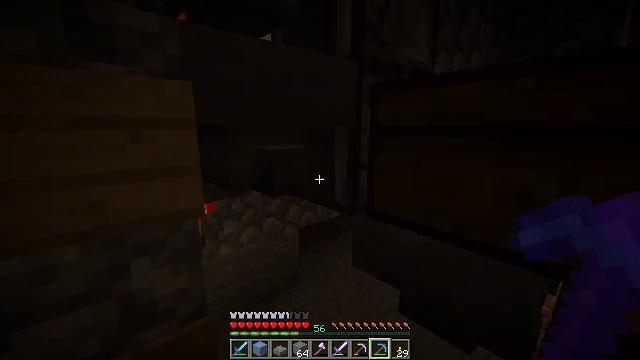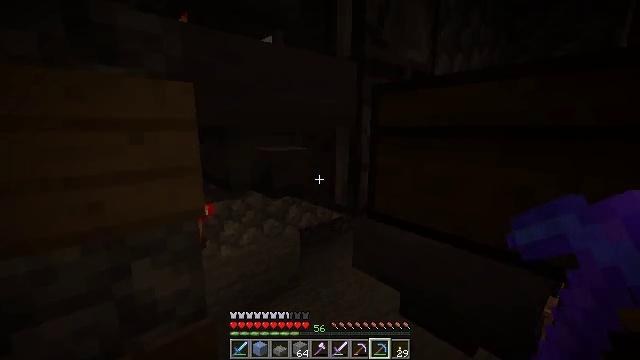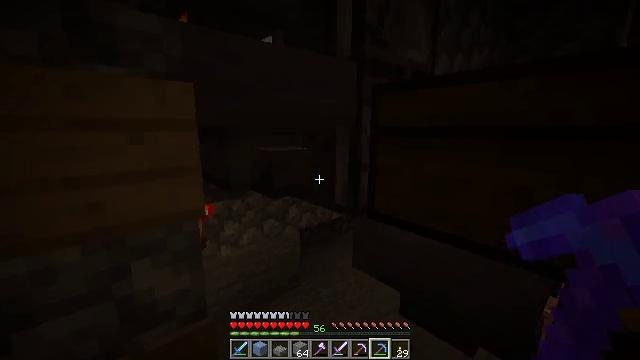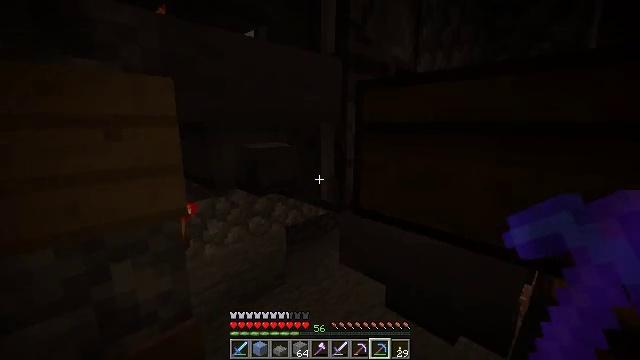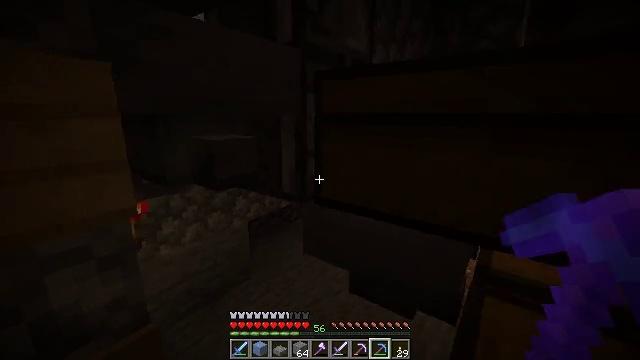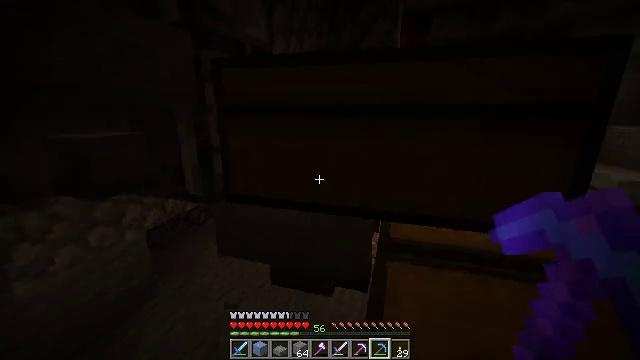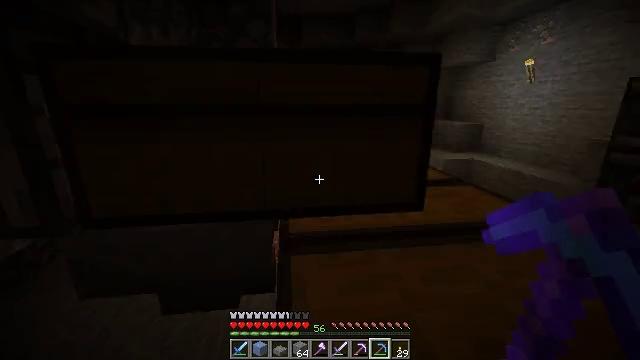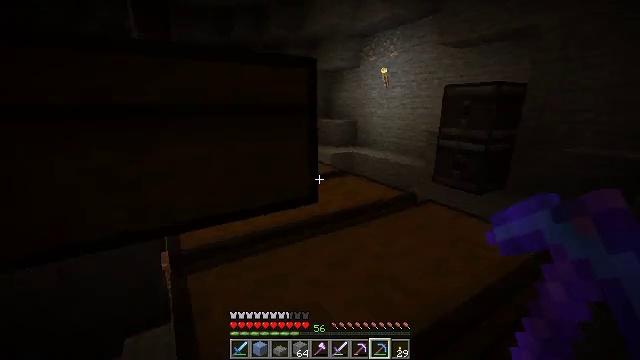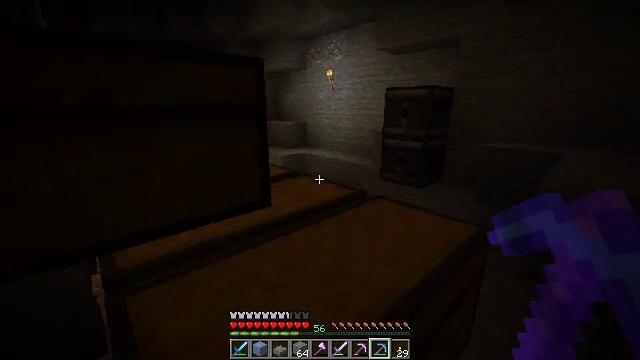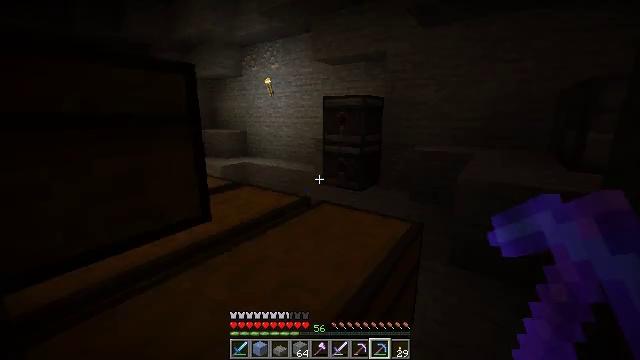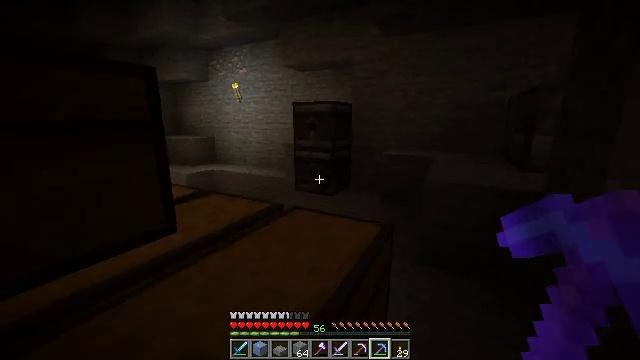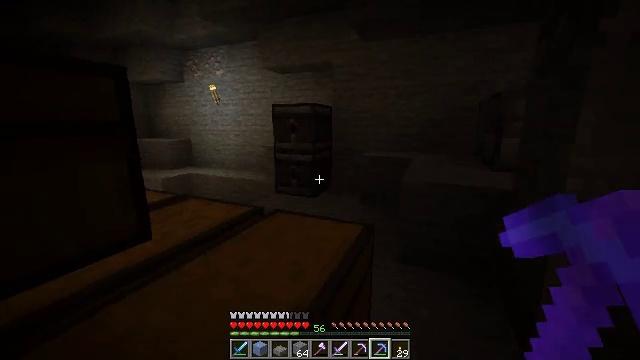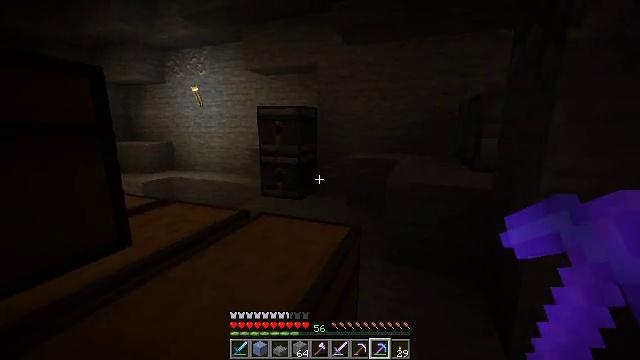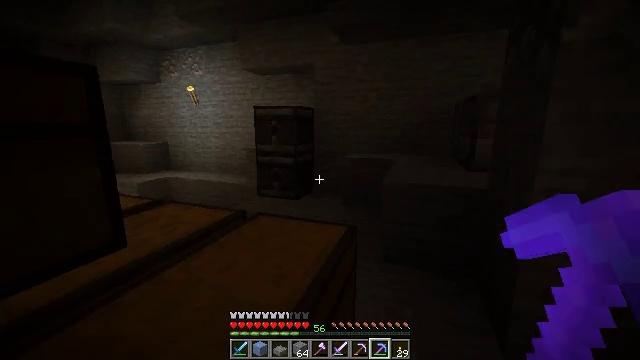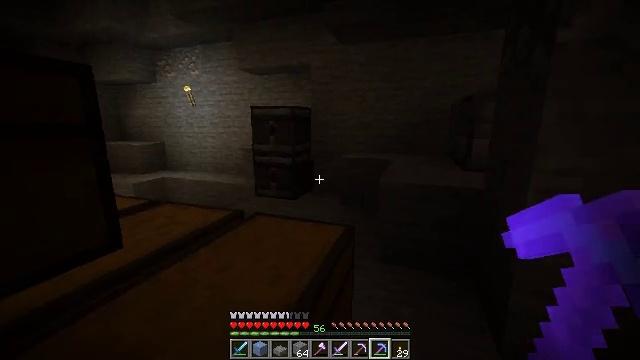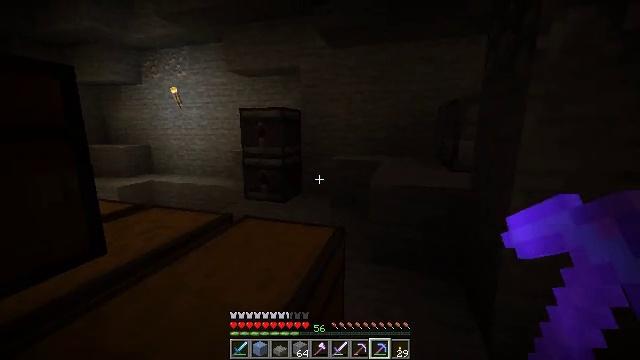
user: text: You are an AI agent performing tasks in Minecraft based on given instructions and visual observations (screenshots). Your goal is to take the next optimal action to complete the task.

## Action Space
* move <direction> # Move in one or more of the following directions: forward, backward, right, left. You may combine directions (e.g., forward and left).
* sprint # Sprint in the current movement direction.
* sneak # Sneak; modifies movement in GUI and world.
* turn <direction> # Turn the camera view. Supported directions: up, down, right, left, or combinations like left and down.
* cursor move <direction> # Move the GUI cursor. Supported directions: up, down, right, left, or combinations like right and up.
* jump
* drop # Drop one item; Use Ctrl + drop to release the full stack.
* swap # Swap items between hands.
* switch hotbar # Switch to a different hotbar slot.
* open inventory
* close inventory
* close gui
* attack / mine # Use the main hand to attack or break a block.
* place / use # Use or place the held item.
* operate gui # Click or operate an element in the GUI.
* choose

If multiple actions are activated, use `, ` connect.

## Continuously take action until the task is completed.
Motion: motion action
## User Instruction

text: Recycle the dropper by mining it.
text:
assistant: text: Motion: no_op
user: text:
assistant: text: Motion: no_op
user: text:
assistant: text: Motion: turn right
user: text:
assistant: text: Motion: turn right and down
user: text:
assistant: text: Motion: turn right and down
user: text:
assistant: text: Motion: turn right
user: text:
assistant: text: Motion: turn right
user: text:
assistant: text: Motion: turn right
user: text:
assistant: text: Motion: turn right and up
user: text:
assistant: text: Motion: turn right and up
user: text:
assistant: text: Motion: turn right
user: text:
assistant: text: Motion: turn right
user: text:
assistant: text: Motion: no_op
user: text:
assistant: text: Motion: no_op
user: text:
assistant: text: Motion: turn right
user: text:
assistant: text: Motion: no_op
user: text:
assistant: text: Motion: no_op
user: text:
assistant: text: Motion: turn left and up
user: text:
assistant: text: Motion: turn left
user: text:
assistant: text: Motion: turn left and down
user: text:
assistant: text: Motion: turn left
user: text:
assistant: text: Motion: turn left
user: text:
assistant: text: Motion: no_op
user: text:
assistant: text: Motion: turn left
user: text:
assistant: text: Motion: no_op
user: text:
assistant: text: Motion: no_op
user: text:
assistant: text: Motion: no_op
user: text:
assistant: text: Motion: no_op
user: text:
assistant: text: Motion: turn left
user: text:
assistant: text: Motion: turn left